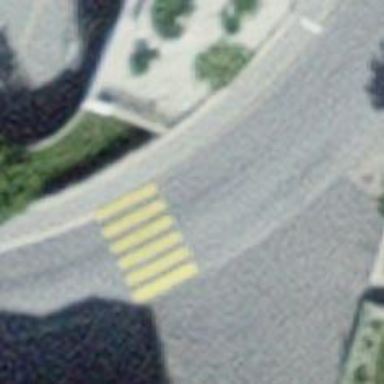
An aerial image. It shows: Zebra crossing on the road.